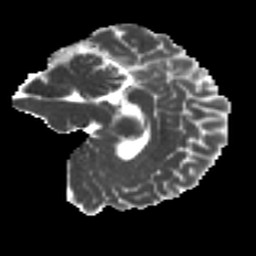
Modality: MD
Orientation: sagittal
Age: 37
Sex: female
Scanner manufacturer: ge
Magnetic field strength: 3 T
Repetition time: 7.8 s
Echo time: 0.0607 s